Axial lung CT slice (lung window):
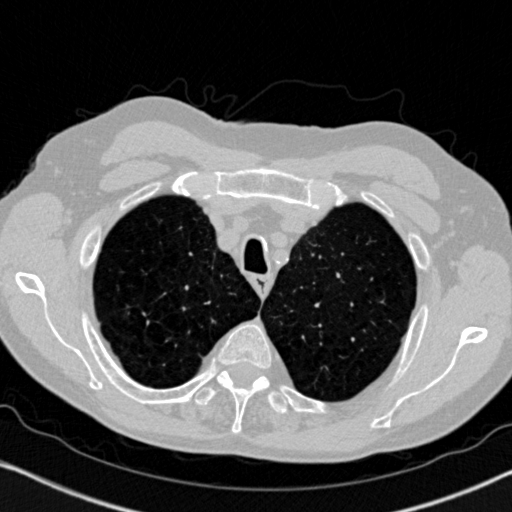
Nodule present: no